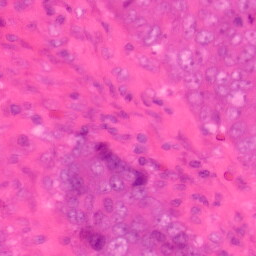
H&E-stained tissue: Colon